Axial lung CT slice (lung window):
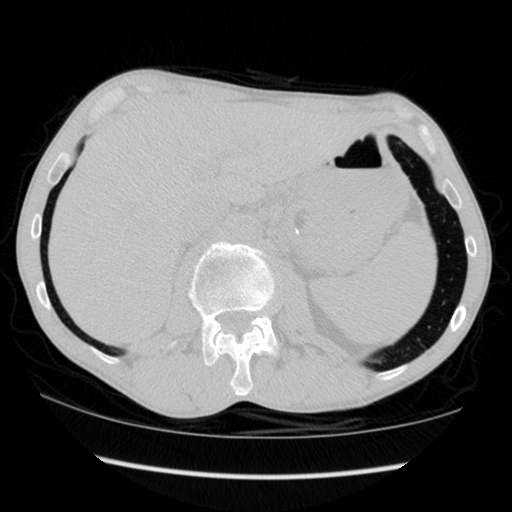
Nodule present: no